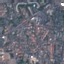
Land use / land cover: Residential